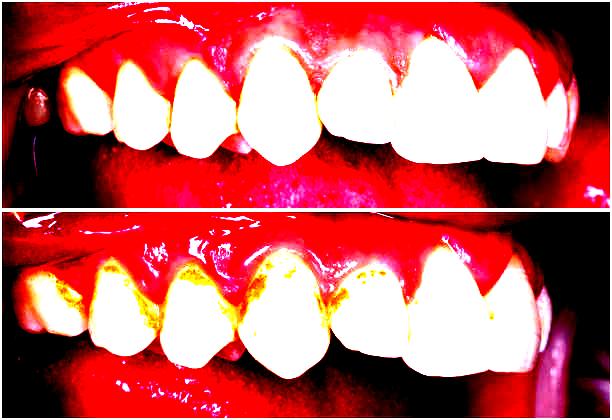
Condition: Calculus